Question: I'm trying to create dynamic button with selector and what I'll select in the button drop down will be submitted to the next page. However it doesn't work I can't retrieve whatever was selected in the button's. What is the right way to submit such data in a form?
I'm submitting the form to php page while getting it using $_POST<URL> the following approach:
'''
onclick="myForm.myVariable.value='foo';myForm.submit();"
'''
Is it legit or there is better way to do such dynamic value submission?

'''
<form action="target.php" method="post" id="1111">
<input id="packageType" type="hidden" name="packageType" value="N/A"/>
<div class="btn-group">
<button type="button" class="btn btn-success btn-xs">Add Plan</button>
<button type="button" class="btn btn-success dropdown-toggle btn-xs" data-toggle="dropdown" aria-expanded="false">
<span class="caret"></span>
<span class="sr-only">Toggle Dropdown</span>
</button>
<ul class="dropdown-menu package-selector" role="menu">
<li><a href="#" onclick="1111.packageType.value='basic';1111.submit();">Type 1</a></li>
<li><a href="#" onclick="1111.packageType.value='premium';1111.submit();">Type 2</a></li>
</ul>
</div>
'''
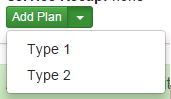
Answer: As I see it quickly, your solution could work (as long as your bootstrap code is set up correctly). There is just an issue with how you reference your form "1111".
Try rewriting your ul / li tags like that
'''
<ul class="dropdown-menu package-selector" role="menu">
<li><a href="#" onclick="document.getElementById('1111').packageType.value='basic';document.getElementById('1111').submit();">Type 1</a></li>
<li><a href="#" onclick="document.getElementById('1111').packageType.value='premium';document.getElementById('1111').submit();">Type 2</a></li>
</ul>
'''
The 'document.getElementById('1111')' search for the form and references it. JavaScript does not understand '1111' directly.
There are some other ways to reference the form. For instance 'document.forms[0]' but, since you have an 'id' attribute in your form, that's the simplest way.
As a side note: I would recommend not using ids starting with numbers (for instance, replace '1111' by 'myform1111' or similar).